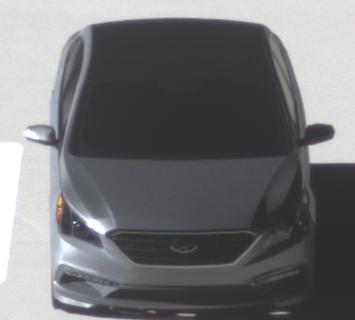
Make: Hyundai
Model: Sonata
Detailed model: Gen. 7
Model produced from: 2015
Model produced until: 2017
Doors: 4
Color: gray
Road condition: dry road
Daytime: sunrise or sunset
Contrast: high contrast